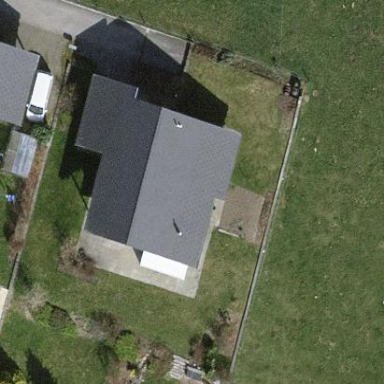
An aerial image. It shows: Simple and straightforward house.